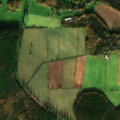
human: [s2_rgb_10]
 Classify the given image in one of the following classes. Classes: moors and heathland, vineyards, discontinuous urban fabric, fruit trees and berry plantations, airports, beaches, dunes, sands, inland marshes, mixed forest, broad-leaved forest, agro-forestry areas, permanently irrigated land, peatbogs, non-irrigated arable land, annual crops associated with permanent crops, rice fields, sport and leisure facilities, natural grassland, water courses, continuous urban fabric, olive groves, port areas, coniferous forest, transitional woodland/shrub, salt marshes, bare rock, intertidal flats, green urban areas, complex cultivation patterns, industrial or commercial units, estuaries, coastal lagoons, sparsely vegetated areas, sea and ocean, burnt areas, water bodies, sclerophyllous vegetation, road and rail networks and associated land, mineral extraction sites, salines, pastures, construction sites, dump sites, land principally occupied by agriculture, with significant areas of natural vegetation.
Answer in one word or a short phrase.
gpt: non-irrigated arable land, pastures, mixed forest